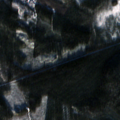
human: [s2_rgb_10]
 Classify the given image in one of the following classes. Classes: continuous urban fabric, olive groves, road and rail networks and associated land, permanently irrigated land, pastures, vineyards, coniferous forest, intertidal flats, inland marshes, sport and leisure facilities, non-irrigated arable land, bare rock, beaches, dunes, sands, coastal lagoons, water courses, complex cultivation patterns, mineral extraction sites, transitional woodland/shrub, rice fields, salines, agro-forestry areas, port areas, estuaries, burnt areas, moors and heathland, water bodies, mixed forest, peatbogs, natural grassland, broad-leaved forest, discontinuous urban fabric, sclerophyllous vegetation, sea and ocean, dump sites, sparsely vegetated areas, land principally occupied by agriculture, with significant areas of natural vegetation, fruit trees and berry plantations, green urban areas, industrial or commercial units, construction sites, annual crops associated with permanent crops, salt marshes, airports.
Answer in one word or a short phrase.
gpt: coniferous forest, mixed forest, transitional woodland/shrub